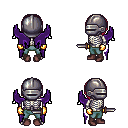
a pixel art fantasy rpg character, male body template, skeleton, purple wings, teal pants, ruby red pageboy hairstyle, metal helm, gold gloves, maroon shoes, dagger, four views (front, back, left, right), 2x2 character sprite sheet, small pixel art, hard edges, no anti-aliasing